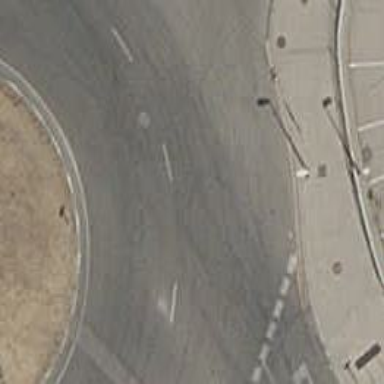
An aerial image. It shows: Roundabout on residential road.